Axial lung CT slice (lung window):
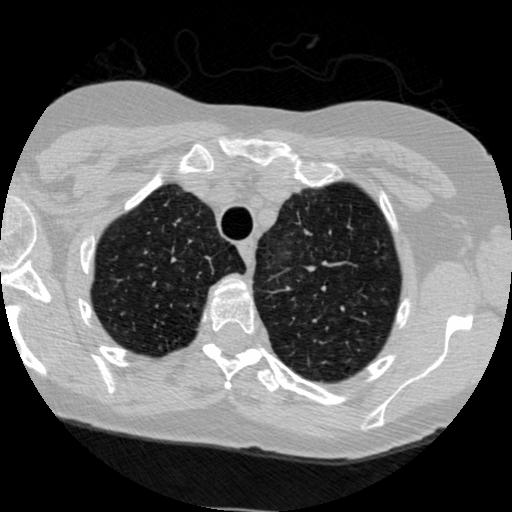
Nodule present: no